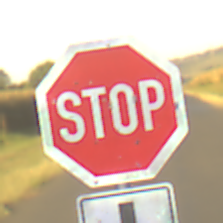
Verkehrszeichen: Stop
Zusatzzeichen unten: VerlaufVorfahrtsstrasse10
Umgebung: Outdoor, RoadRail
Tageszeit: SunriseSunset
Wetter: Clear
Licht: Natural
Jahreszeit: NotSpecified
Kontrast: HighContrast